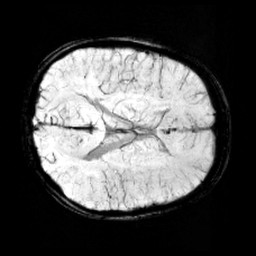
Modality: minIP
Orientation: axial
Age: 10
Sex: male
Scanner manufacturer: siemens
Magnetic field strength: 3 T
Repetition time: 0.027 s
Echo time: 0.02 s